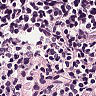
Metastatic tissue present: no